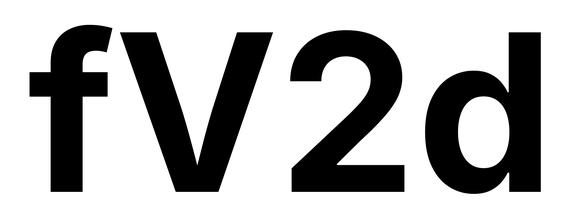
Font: Inter_Bold